Field crop: maize
Growth stage: 2
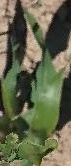
Species: maize